Question: I have project supported till iOS7, i run it in using . I found problem in order of cancel button in .
'''
UIAlertView *alert = [[UIAlertView alloc] initWithTitle:nil
message:@"Title"
delegate:self
cancelButtonTitle:@"Cancel"
otherButtonTitles:@"Button1",@"Button2",@"Button3",nil];
[alert show];
'''

---
1. Why Cancel button location is different in both OS?
2. Is it a new UI changes in iOS8 ? If yes please give me a reference link.
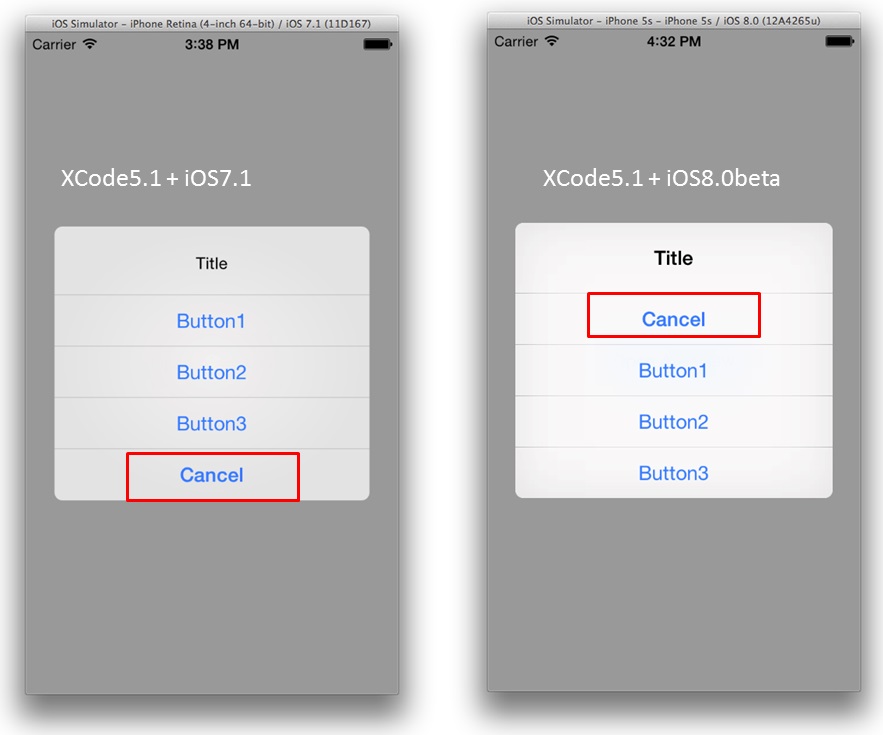
Answer: . In iOS 8 UIAlertView and UIActionSheet are deprecated. Instead use UIAlertController. Following is the reference to it:
<URL>
The order in which you add UIAction in UIAlertController is the order in which buttons appear in alert.
Ordering of buttons is fixed in iOS 8 Beta 3. Position of 'Cancel' button is always last now.